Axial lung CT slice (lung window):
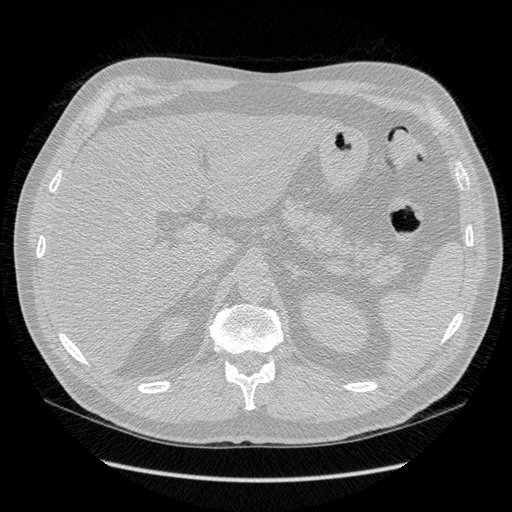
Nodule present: no